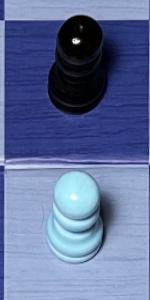
Label: Pawn_White